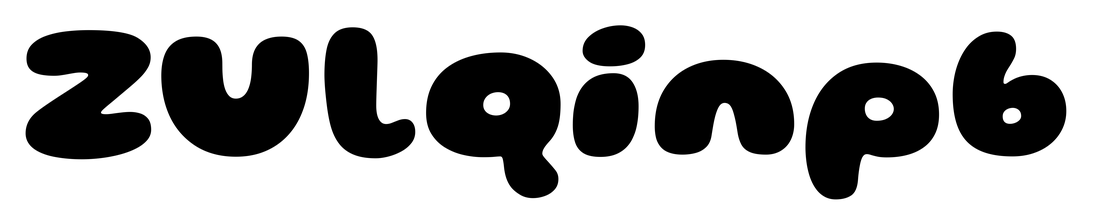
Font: Gluten_Black